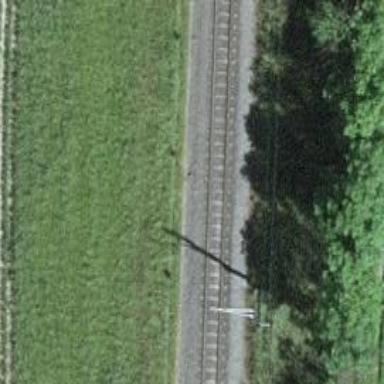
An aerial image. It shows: Railway signal.